This time-frequency spectrogram was computed from a bearing vibration snapshot; brighter regions carry more energy. Classify the bearing condition as one of: normal, inner_race, outer_race, ball.
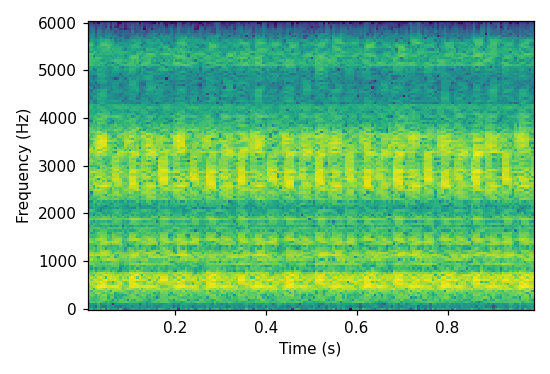
Answer: outer_race